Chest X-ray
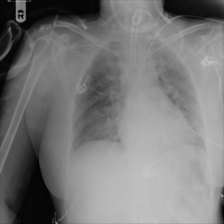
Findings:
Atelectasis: negative
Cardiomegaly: negative
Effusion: negative
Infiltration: positive
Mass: negative
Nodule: negative
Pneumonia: negative
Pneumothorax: negative
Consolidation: negative
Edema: negative
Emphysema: negative
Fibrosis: negative
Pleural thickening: negative
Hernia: negative